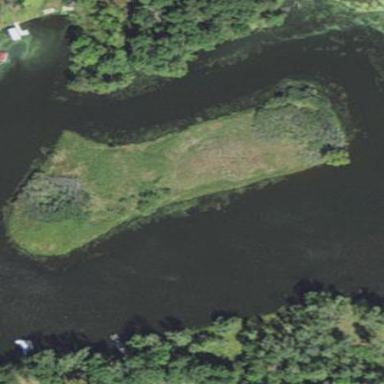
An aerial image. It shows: Islet.